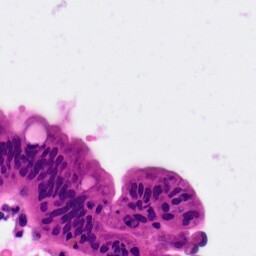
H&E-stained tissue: Pancreatic